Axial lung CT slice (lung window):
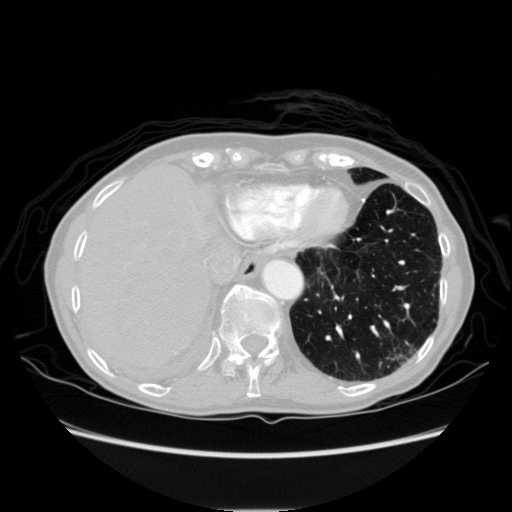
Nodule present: no